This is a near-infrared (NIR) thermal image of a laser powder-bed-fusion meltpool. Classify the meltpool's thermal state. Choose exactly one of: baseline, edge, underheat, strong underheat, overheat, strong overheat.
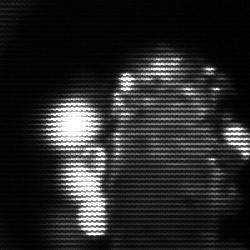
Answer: strong underheat